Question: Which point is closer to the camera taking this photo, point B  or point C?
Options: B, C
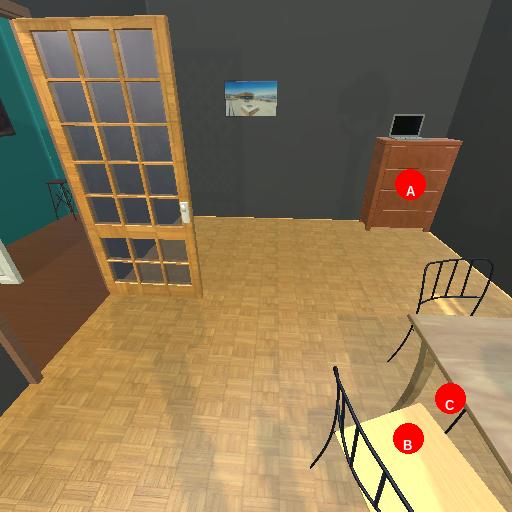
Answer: B